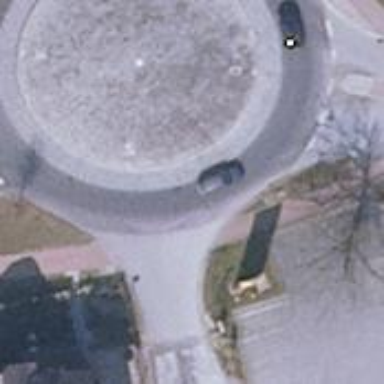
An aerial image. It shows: Secondary road with asphalt surface leading to roundabout. There is separate sidewalk for pedestrians.